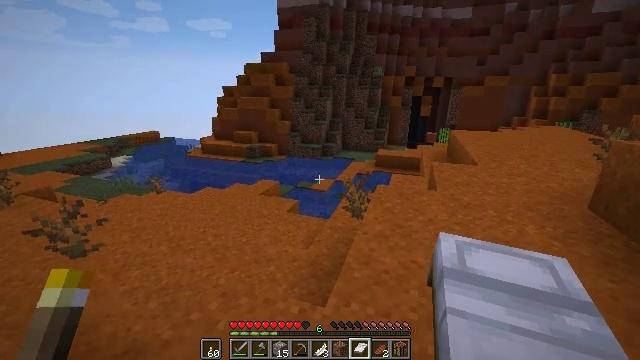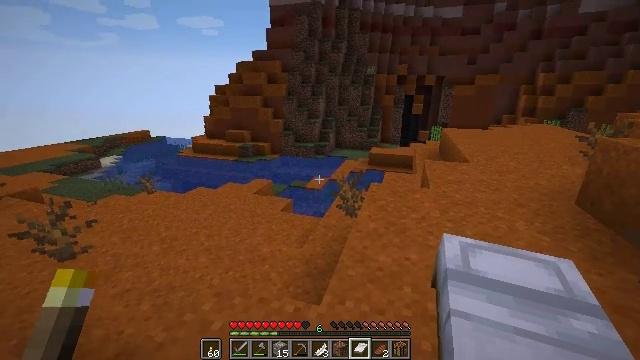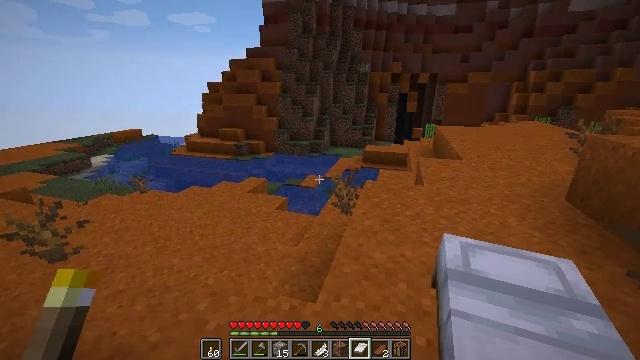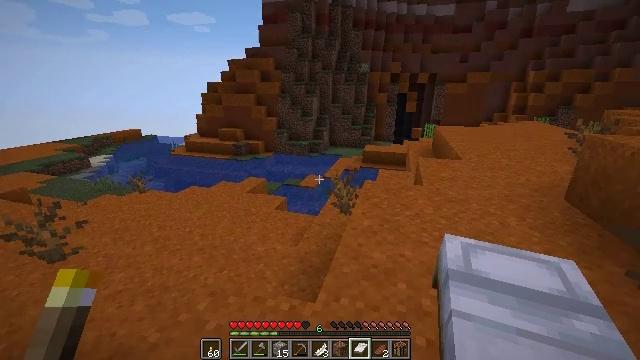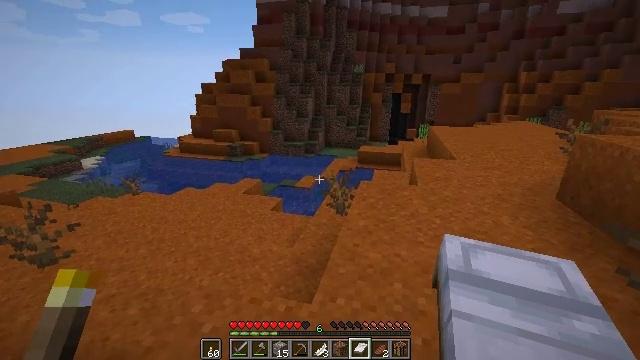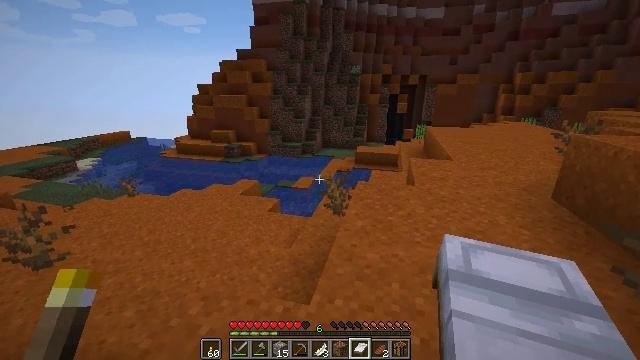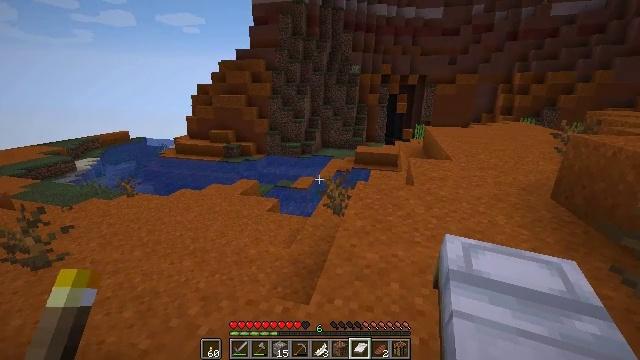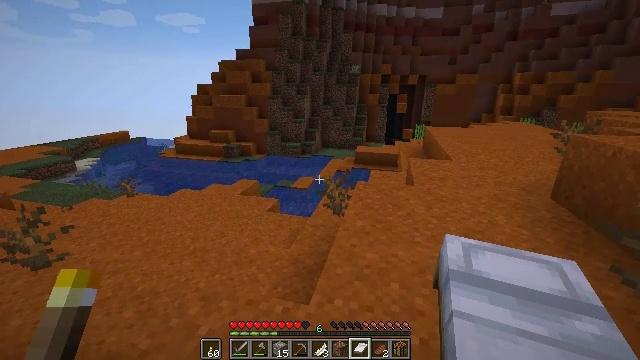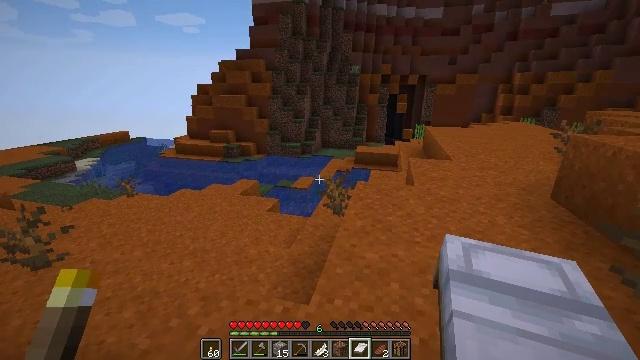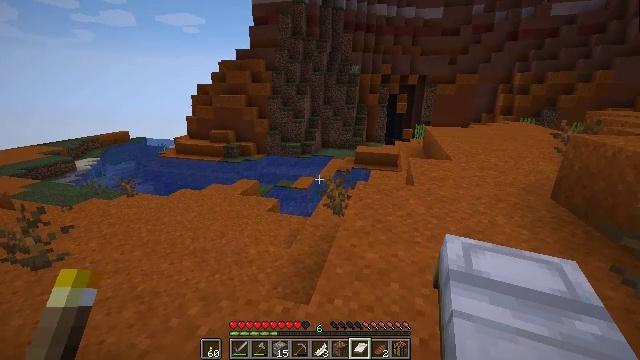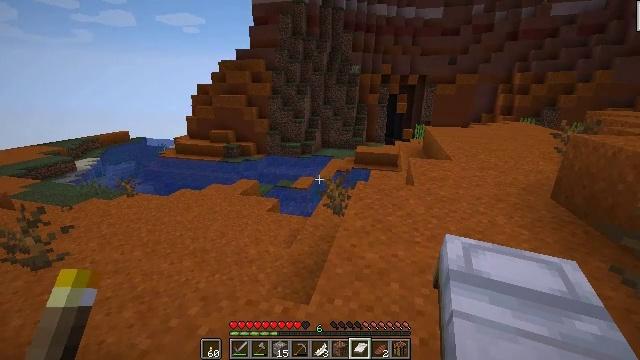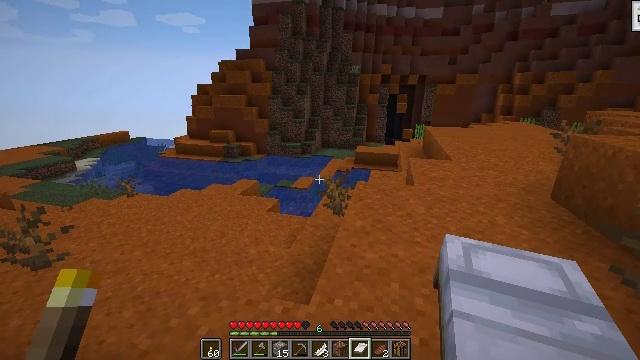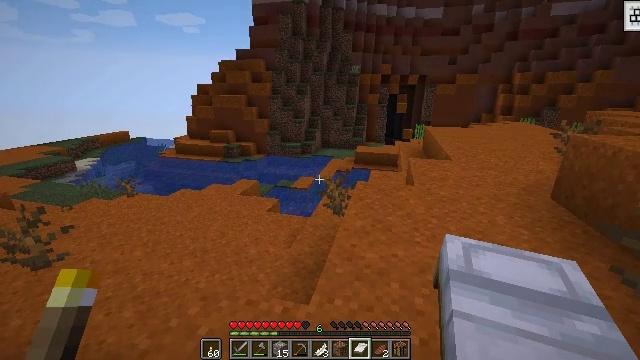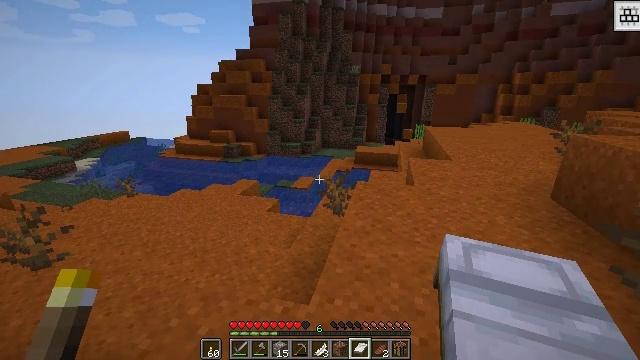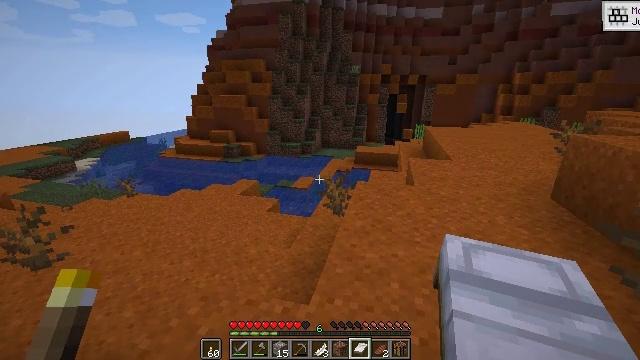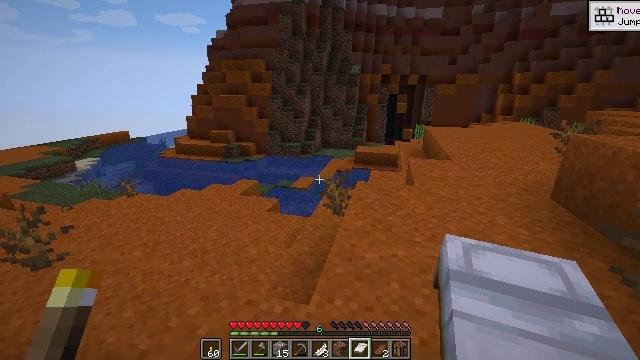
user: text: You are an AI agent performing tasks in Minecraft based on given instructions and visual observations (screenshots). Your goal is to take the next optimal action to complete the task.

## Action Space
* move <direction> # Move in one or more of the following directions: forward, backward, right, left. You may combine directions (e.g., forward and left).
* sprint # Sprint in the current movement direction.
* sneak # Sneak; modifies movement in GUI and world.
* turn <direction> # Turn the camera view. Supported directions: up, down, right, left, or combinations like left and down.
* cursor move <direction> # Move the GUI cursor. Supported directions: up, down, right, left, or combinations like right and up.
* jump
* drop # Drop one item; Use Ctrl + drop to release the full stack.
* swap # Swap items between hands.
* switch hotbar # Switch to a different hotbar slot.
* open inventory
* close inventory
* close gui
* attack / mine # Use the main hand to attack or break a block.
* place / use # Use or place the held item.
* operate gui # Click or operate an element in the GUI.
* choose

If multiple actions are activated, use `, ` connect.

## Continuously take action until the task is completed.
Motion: motion action
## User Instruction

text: Mine the sugar cane near rivers.
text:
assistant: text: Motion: turn right, attack / mine
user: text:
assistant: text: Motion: turn right, attack / mine
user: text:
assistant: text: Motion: attack / mine
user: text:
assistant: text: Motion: turn right, attack / mine
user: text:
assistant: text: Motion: attack / mine
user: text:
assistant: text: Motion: attack / mine
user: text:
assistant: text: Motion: attack / mine
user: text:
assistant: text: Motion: attack / mine
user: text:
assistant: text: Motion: attack / mine
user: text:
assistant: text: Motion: attack / mine
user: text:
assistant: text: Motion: attack / mine
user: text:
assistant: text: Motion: attack / mine
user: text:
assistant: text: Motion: attack / mine
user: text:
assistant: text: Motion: attack / mine
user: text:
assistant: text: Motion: attack / mine
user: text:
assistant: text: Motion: attack / mine
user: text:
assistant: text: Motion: attack / mine
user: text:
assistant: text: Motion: attack / mine
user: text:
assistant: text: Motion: attack / mine
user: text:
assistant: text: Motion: attack / mine
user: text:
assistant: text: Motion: attack / mine
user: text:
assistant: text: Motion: attack / mine
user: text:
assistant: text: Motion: attack / mine
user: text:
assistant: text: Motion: attack / mine
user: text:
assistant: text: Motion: attack / mine
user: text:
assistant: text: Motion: attack / mine
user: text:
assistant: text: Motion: attack / mine
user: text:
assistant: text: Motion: attack / mine
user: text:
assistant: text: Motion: attack / mine
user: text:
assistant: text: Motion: attack / mine